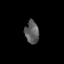
Tissue: skin
Cell type: Epithelial cells
Senescence score: 0.2689
Nuclear area (px): 309
Mean DAPI intensity: 92.22